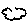
Label: cloud